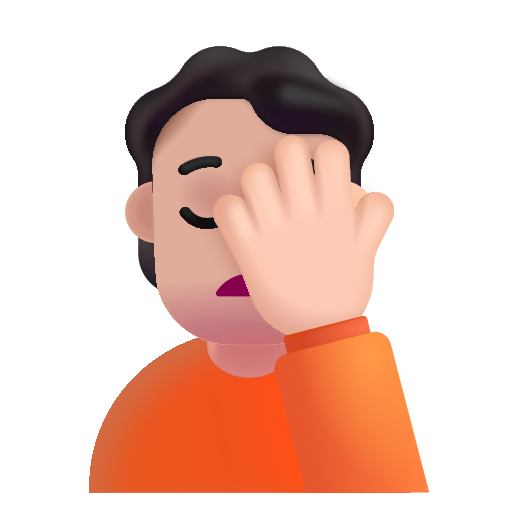
person facepalming color light